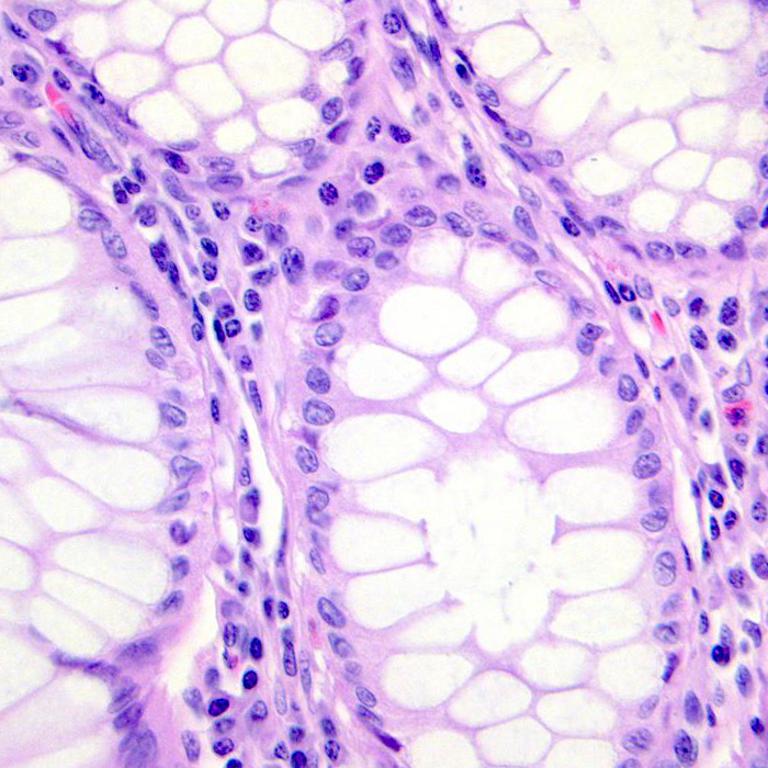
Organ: colon
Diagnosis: benign